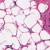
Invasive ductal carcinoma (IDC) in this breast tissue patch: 0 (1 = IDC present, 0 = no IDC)